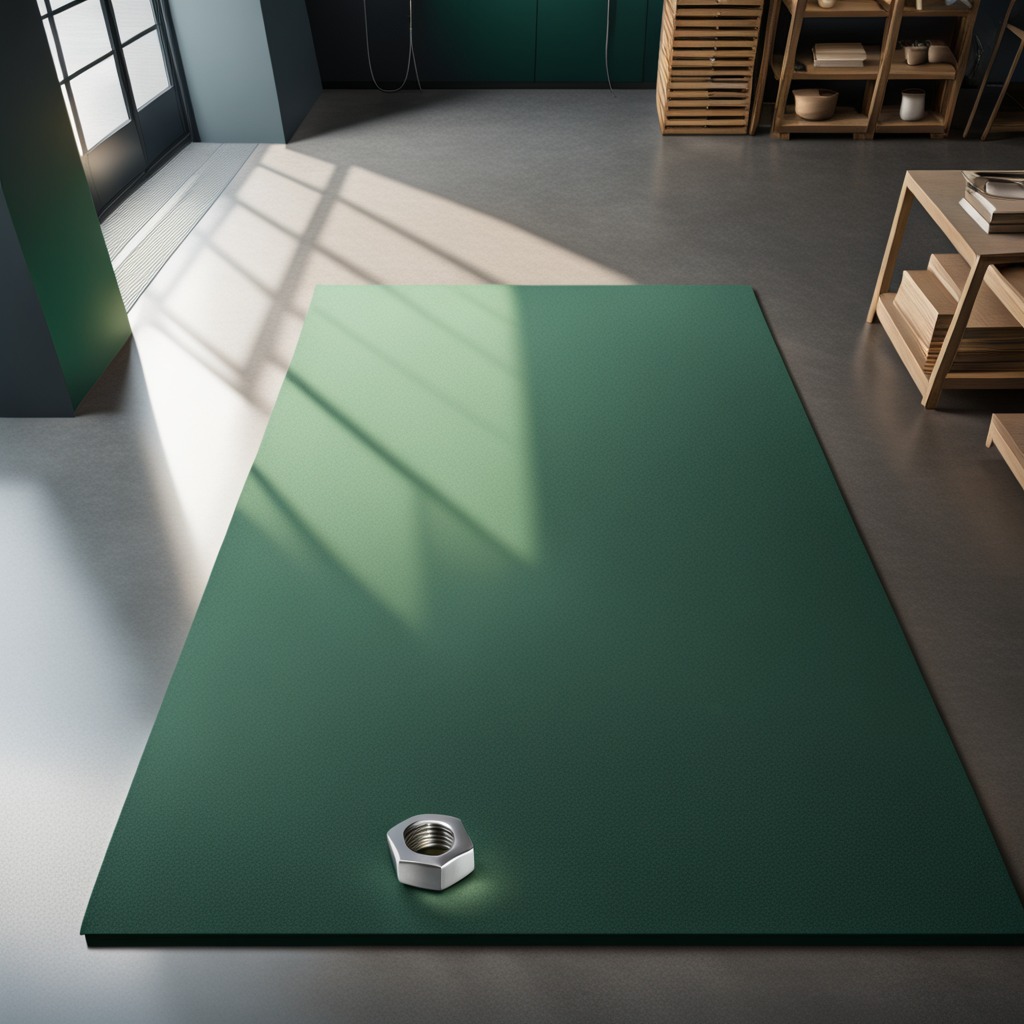
A metal nut is lying on the green rubber mat inside a workshop under bright overhead lighting crisp shadows high clarity worn but beneath the mat